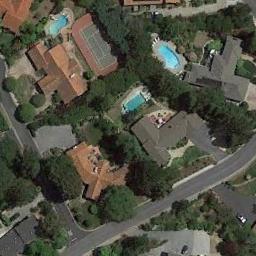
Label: tennis_court